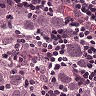
Metastatic tissue present: yes